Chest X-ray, PA view. Patient: 50 years old, sex F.
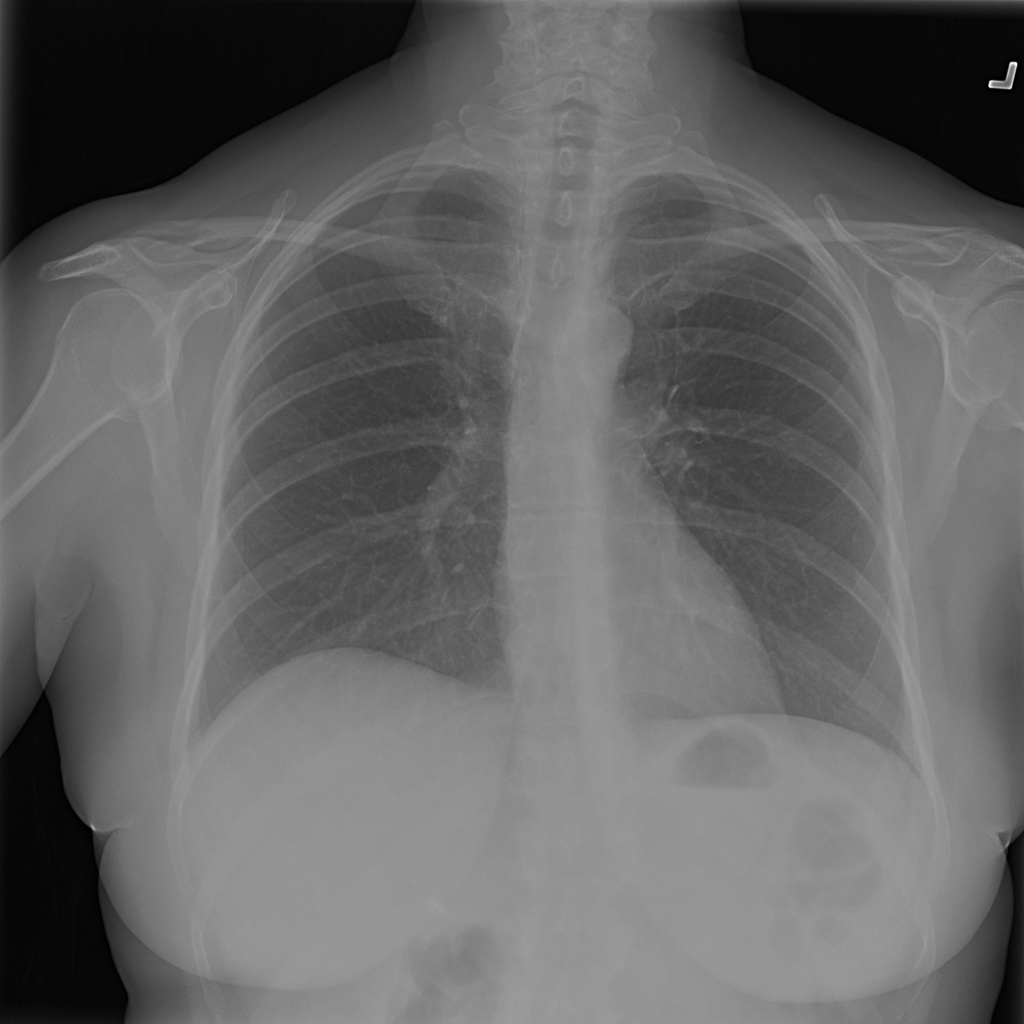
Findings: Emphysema